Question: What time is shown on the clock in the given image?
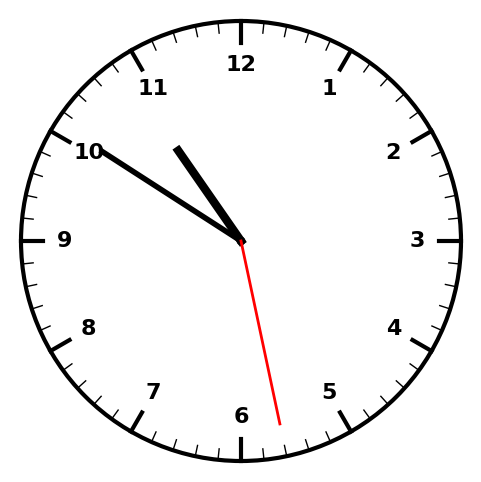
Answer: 10:50:28